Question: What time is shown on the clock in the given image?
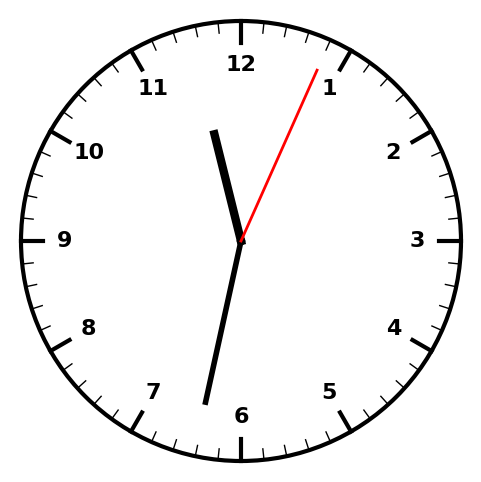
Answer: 11:32:04